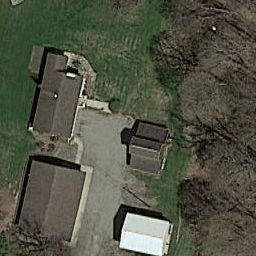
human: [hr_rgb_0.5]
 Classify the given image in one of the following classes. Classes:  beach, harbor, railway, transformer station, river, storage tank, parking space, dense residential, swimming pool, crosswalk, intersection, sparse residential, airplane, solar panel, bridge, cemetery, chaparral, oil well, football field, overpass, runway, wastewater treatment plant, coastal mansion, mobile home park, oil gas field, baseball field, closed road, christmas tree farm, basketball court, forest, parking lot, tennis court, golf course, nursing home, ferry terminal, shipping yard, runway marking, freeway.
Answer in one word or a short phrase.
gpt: sparse residential